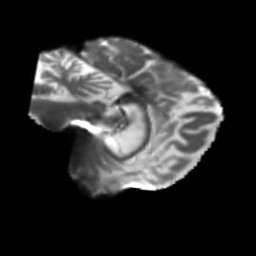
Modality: T2w
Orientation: sagittal
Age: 66
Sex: female
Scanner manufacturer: siemens
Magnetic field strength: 3 T
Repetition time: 5.25 s
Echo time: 0.08 s